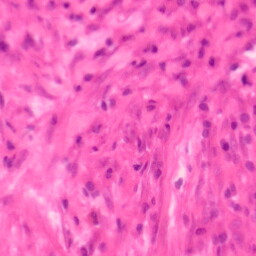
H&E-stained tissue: Colon